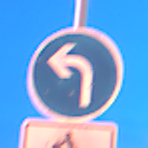
Verkehrszeichen: VorgeschriebeneFahrtrichtungLinks
Zusatzzeichen unten: EinspurigeFahrzeugeFrei3
Umgebung: Outdoor, Urban
Tageszeit: Night
Wetter: PartlyCloudy
Licht: Artificial
Jahreszeit: NotSpecified
Kontrast: HighContrast